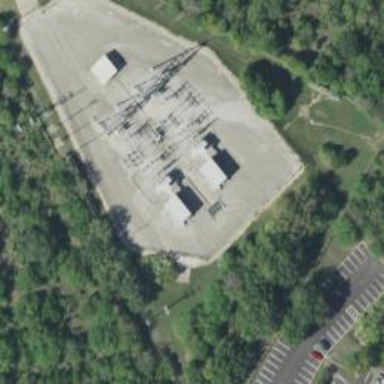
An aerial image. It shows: Switch for power supply.